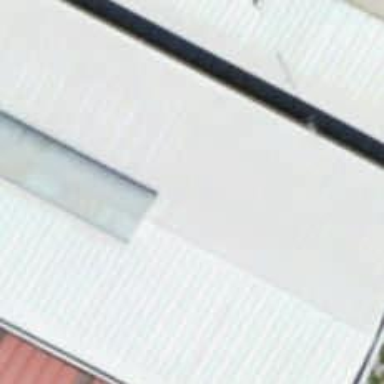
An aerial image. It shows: Warehouse building.